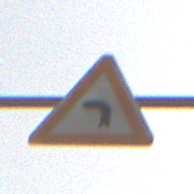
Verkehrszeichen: KurveLinks
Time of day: MorningAfternoon
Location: Outdoor (Nature)
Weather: PartlyCloudy
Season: Winter
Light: Natural